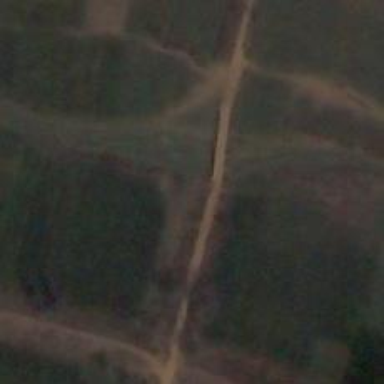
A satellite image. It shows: Unclassified road on bridge.